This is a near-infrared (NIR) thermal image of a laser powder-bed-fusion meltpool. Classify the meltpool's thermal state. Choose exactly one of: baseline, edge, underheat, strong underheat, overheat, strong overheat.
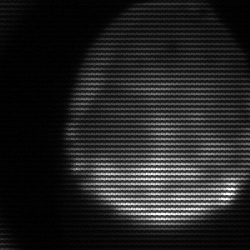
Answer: edge